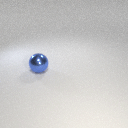
large blue metal sphere